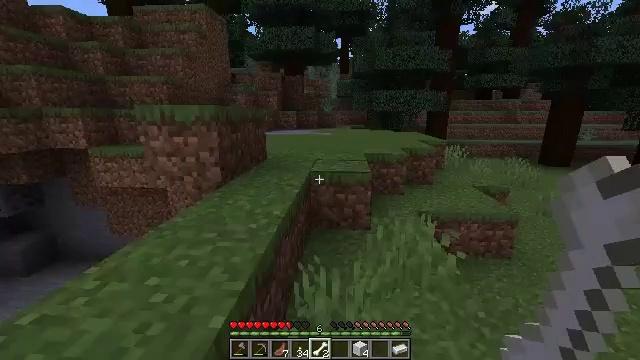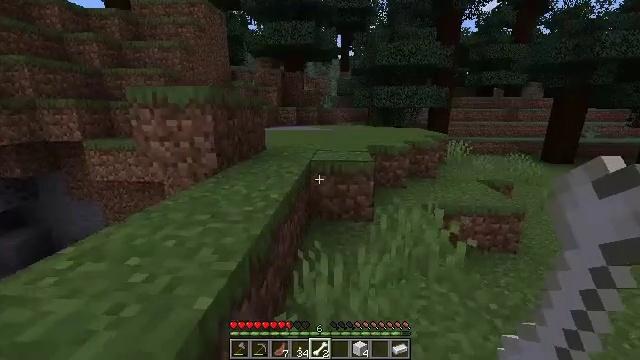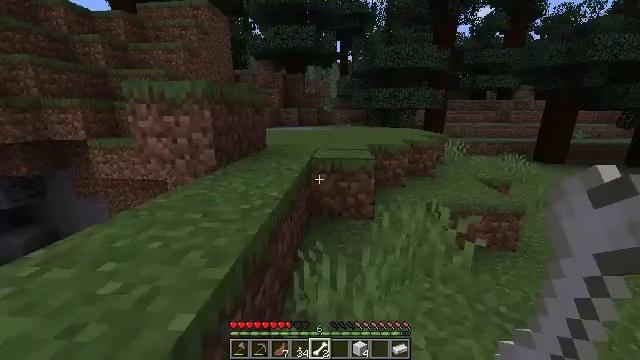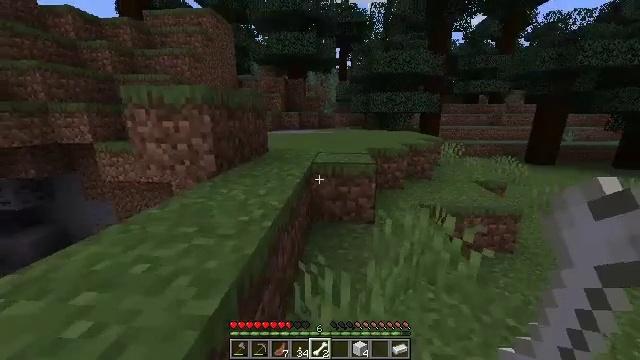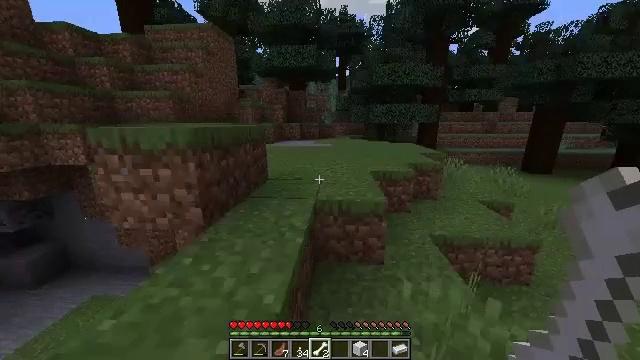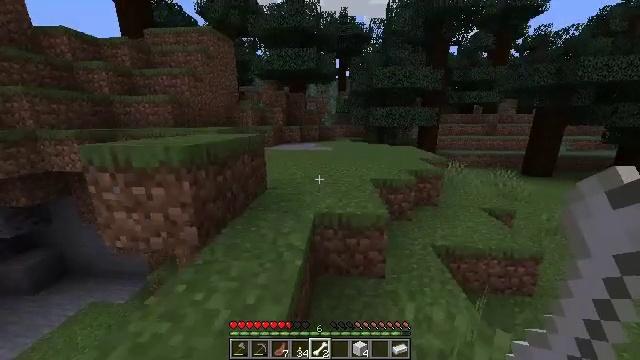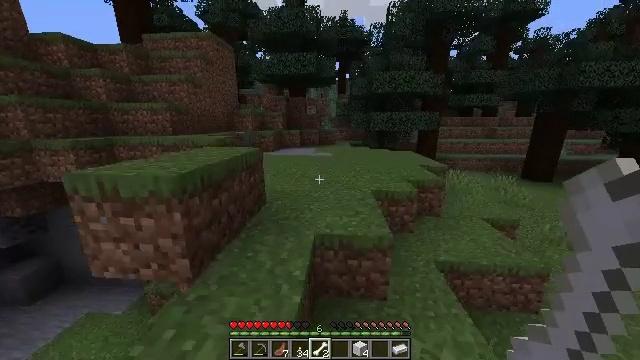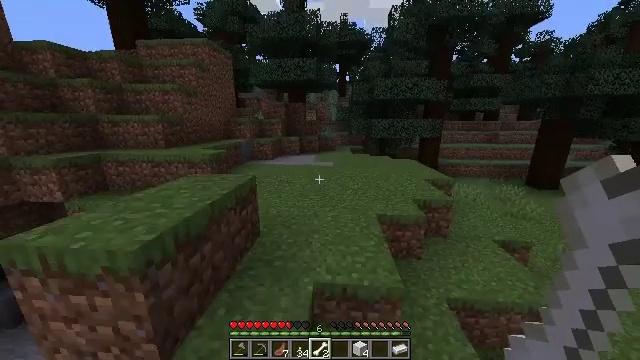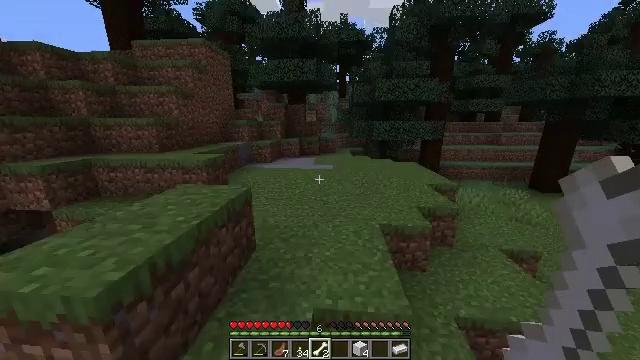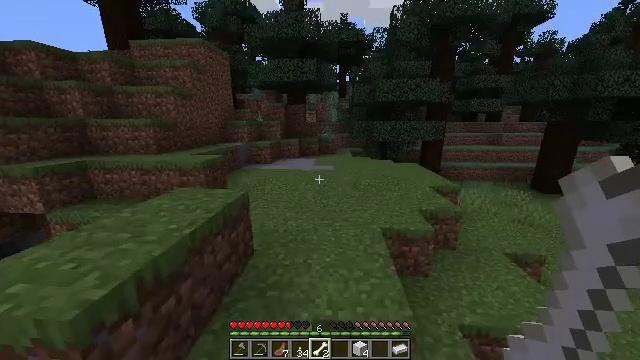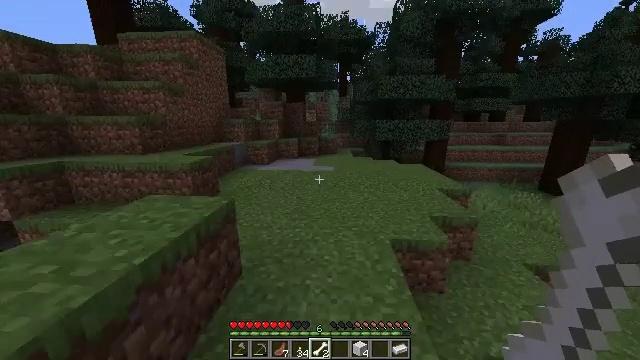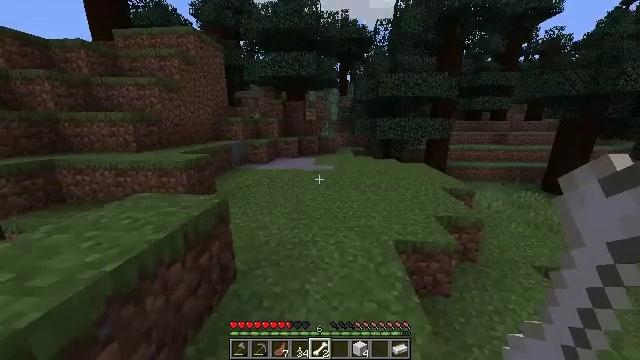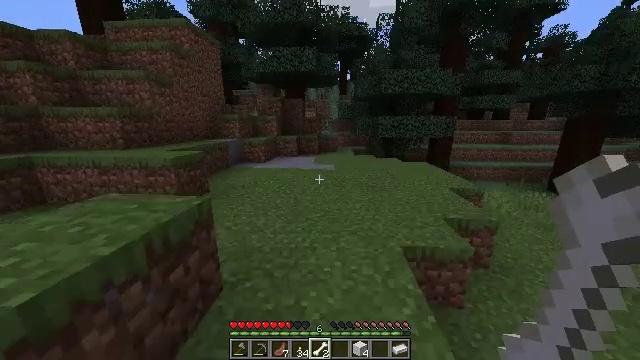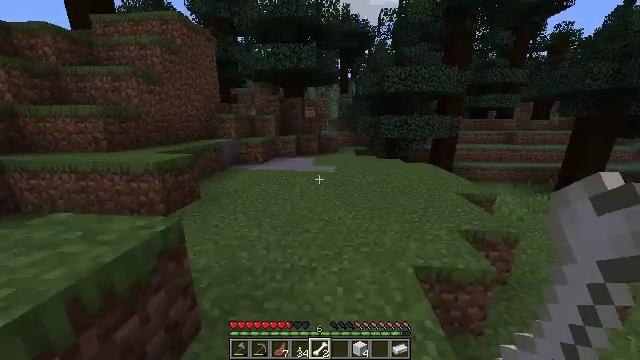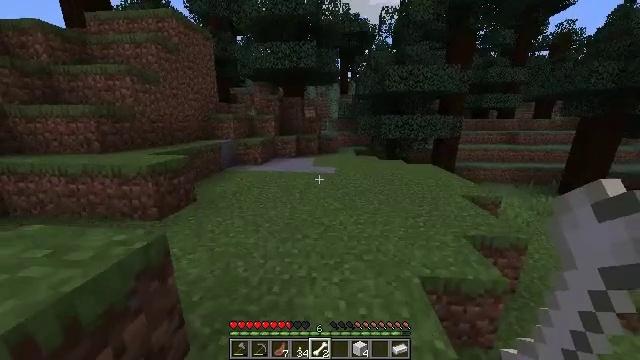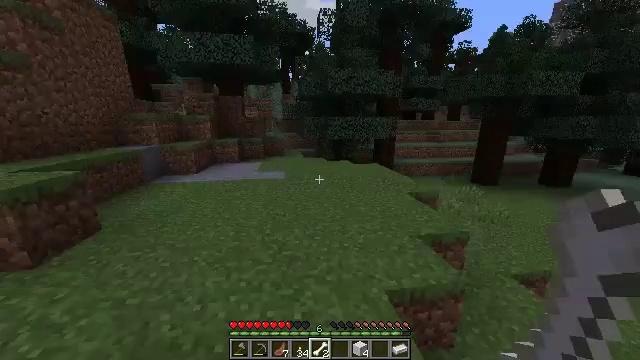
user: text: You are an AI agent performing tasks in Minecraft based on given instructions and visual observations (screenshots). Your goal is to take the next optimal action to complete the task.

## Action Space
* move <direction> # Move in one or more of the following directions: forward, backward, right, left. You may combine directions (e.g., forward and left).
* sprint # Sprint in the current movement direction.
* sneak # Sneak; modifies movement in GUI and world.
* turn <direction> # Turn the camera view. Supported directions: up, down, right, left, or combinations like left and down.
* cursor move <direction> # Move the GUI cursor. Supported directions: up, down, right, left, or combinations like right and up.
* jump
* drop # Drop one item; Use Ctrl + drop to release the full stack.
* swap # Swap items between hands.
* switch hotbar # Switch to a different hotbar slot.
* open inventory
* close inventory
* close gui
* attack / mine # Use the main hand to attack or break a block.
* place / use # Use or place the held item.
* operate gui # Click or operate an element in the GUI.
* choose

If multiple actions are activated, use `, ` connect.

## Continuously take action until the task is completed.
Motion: motion action
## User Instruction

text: Attack the large fern to gather it.
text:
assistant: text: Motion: move forward, sprint
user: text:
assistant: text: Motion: move forward, sprint
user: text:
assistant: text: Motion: move forward, sprint
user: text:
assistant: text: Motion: move forward, sprint, jump
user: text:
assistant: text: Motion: move forward, jump
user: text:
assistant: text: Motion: move forward, jump
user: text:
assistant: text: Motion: move forward, jump
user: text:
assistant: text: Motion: move forward, jump
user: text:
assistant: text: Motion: move forward, jump
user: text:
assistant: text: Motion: move forward, jump
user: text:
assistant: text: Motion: move forward
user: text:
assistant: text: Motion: move forward
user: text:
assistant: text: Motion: move forward
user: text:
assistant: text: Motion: move forward
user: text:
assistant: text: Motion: move forward, turn right
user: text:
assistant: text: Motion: move forward, turn right
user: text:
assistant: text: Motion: move forward, turn right
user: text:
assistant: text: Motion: move forward and move left, turn right
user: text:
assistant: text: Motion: move forward and move left, turn right
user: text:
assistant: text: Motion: move left
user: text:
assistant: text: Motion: move left
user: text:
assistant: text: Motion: move left
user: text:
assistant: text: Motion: move left
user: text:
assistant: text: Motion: move left
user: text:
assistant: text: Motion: move left
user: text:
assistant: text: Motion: move left
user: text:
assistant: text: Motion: move left
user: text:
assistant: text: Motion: move left
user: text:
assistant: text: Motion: move left
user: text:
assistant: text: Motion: move left